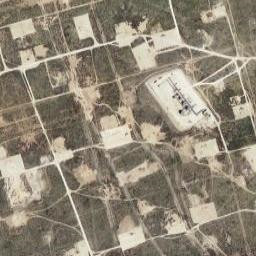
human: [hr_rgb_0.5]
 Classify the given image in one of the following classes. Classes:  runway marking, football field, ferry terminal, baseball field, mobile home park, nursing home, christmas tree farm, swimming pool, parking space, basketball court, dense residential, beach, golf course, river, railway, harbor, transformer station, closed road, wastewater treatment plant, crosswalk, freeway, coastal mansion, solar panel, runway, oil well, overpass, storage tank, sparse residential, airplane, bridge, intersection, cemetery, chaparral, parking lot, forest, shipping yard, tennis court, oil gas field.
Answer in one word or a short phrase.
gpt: oil gas field